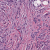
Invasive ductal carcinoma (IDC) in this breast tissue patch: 1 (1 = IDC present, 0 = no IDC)